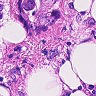
Metastatic tissue present: yes